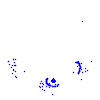
Particle: electron